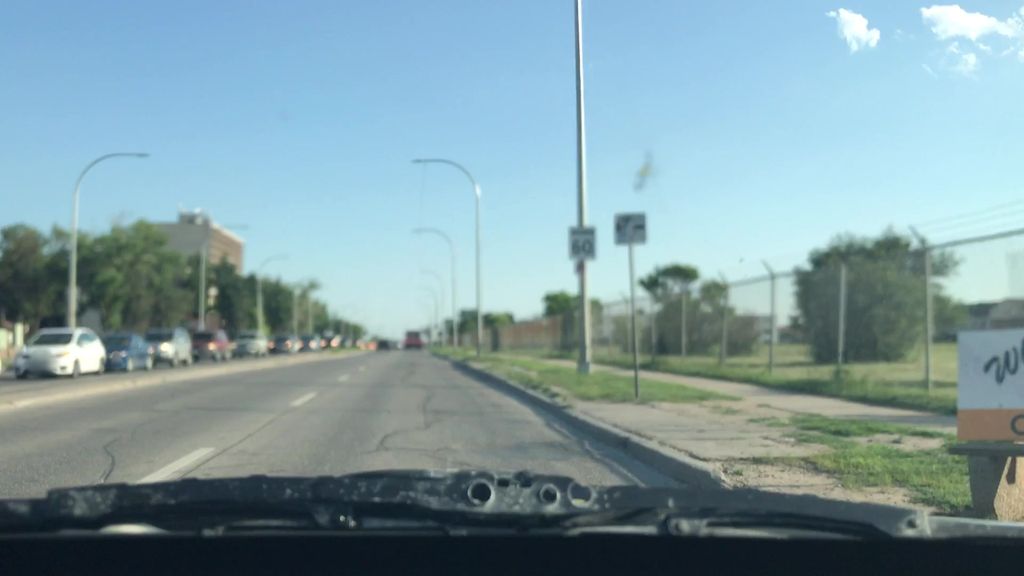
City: winnipeg